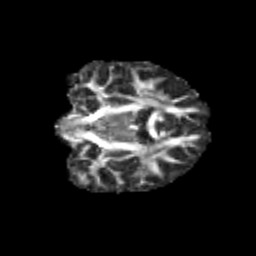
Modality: FA
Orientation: coronal
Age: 12
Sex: male
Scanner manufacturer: siemens
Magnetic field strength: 3 T
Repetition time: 3.8 s
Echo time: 0.07 s